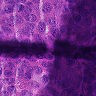
Metastatic tissue present: yes